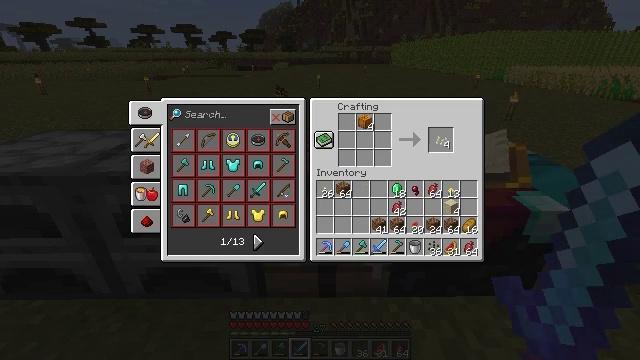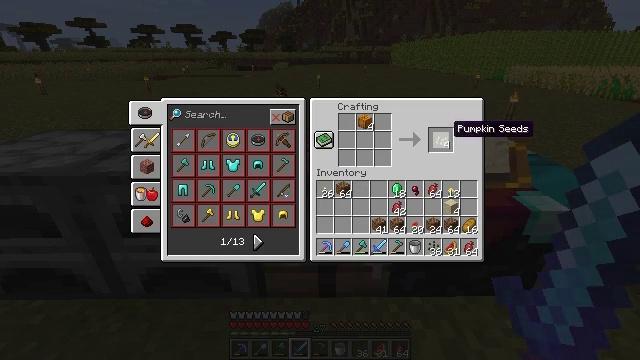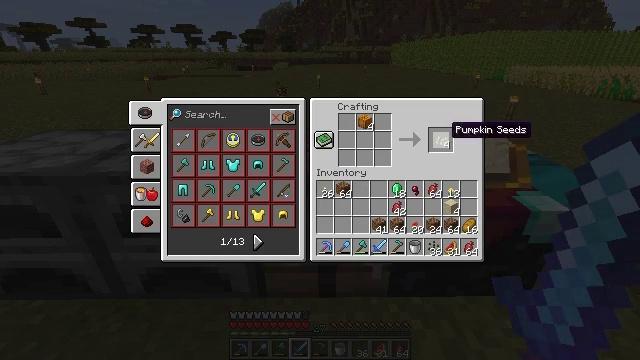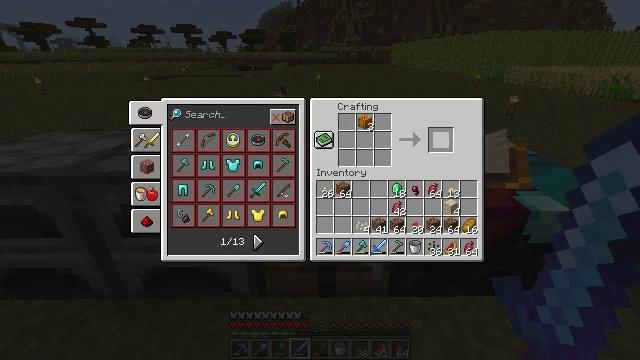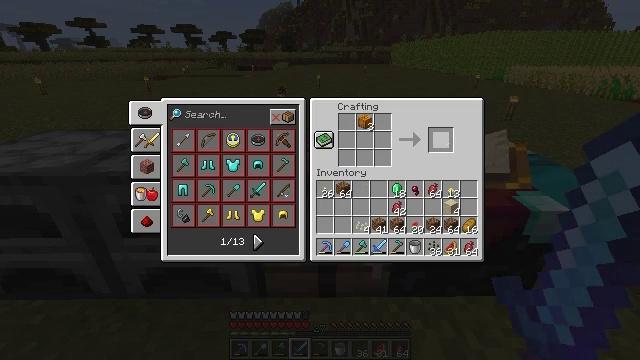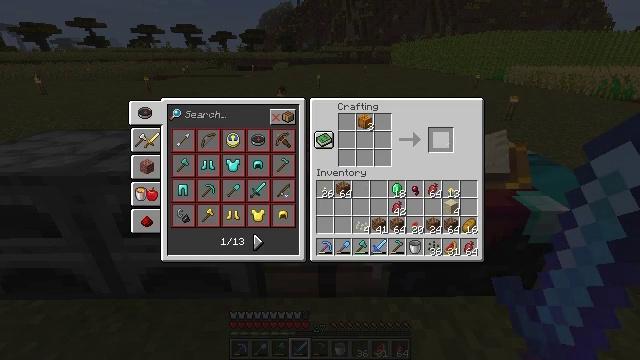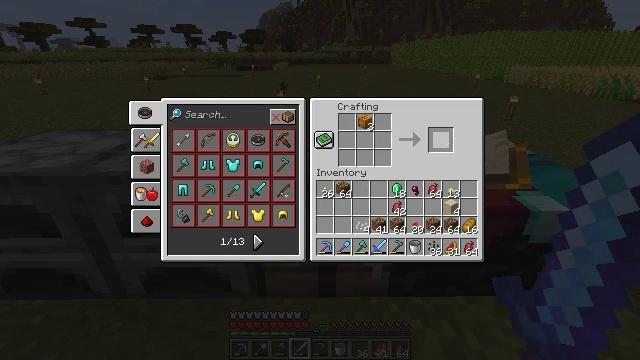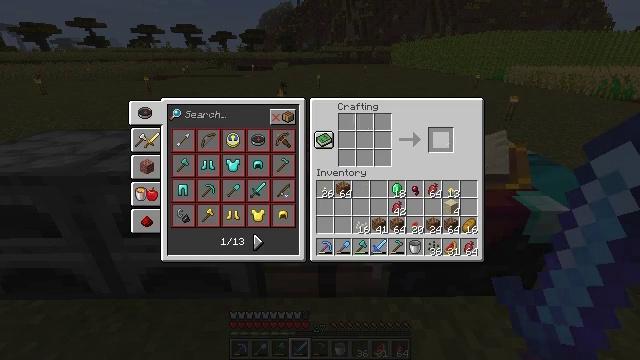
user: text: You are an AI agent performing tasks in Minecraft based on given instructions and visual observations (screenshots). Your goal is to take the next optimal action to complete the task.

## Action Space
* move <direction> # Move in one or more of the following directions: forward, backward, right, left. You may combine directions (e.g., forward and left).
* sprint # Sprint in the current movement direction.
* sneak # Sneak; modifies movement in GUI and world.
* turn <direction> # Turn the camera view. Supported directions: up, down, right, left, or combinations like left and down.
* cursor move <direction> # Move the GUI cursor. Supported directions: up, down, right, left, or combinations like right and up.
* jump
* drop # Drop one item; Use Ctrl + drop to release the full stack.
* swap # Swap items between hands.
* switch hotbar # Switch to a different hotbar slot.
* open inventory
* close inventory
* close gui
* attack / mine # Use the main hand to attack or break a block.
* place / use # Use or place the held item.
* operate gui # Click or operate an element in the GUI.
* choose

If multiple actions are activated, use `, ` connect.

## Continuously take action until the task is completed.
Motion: motion action
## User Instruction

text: Make pumpkin seeds from a pumpkin using the crafting menu.
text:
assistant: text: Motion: sneak
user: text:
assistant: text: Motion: sneak
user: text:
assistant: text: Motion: sneak, operate gui
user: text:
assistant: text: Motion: sneak, operate gui
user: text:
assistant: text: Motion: sneak, operate gui
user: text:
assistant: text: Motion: sneak
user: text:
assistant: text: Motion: sneak
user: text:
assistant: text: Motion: sneak